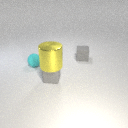
small cyan rubber sphere behind small gray rubber cube